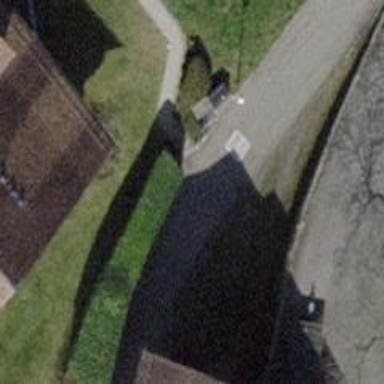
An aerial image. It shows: Gate.